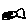
Label: fish